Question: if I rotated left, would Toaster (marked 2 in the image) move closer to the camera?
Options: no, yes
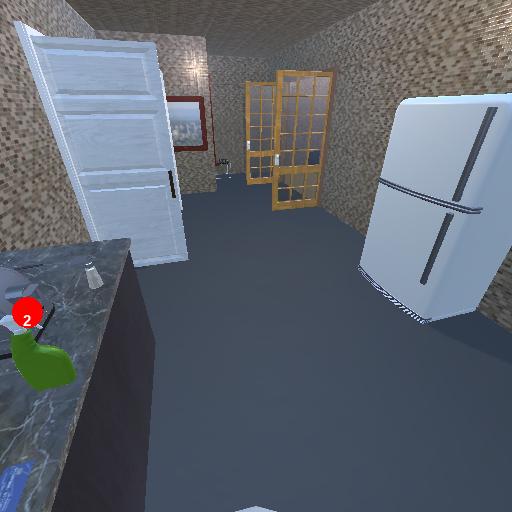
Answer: no